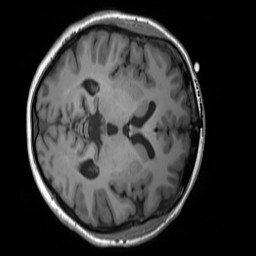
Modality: T1w
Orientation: axial
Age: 31
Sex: female
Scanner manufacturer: siemens
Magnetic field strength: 3 T
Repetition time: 1.55 s
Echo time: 0.00234 s